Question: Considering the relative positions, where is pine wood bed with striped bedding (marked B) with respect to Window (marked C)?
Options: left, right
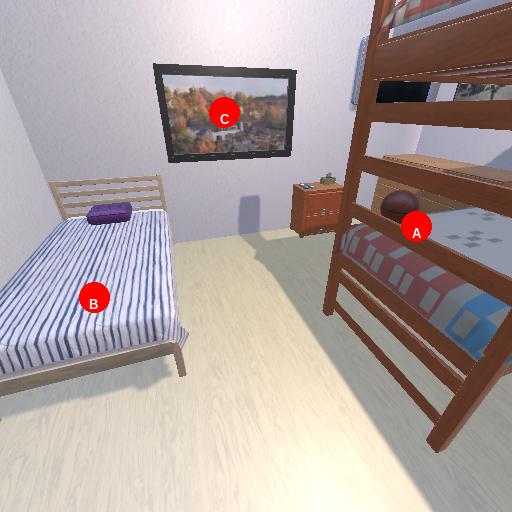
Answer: left